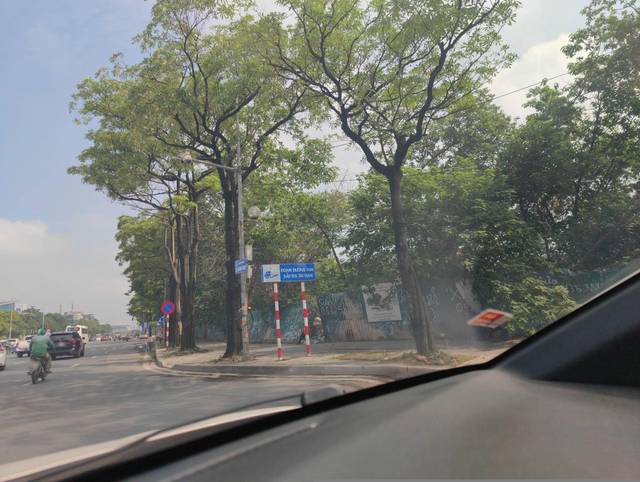
Region: Vietnam
Coordinates: 21.011, 105.772